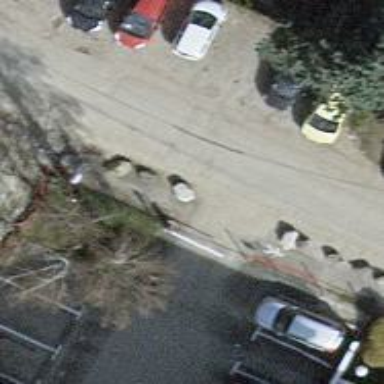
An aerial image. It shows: Lift gate barrier.